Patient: sex M, age 81
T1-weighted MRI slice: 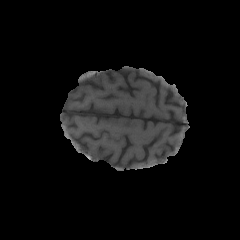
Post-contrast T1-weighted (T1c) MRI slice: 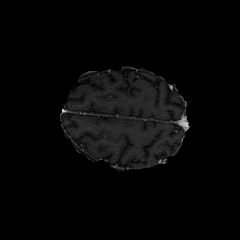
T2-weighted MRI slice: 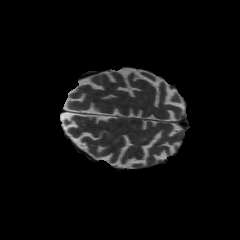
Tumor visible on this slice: no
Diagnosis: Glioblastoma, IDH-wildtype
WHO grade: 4